The plot shows how the frequency content of a bearing vibration signal evolves over time (STFT spectrogram). Classify the bearing condition as one of: normal, inner_race, outer_race, ball.
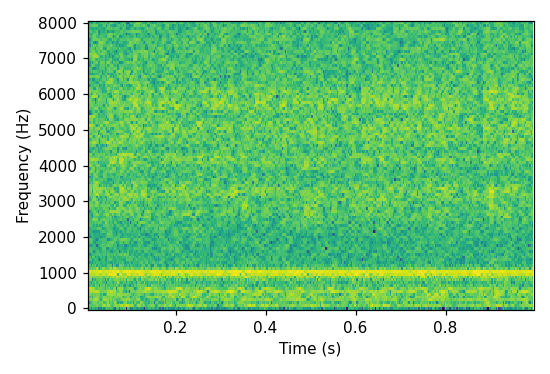
Answer: normal